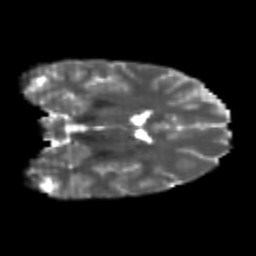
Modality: T2w
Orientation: coronal
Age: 20
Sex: female
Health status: healthy
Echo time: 0.074 s